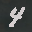
Label: 4